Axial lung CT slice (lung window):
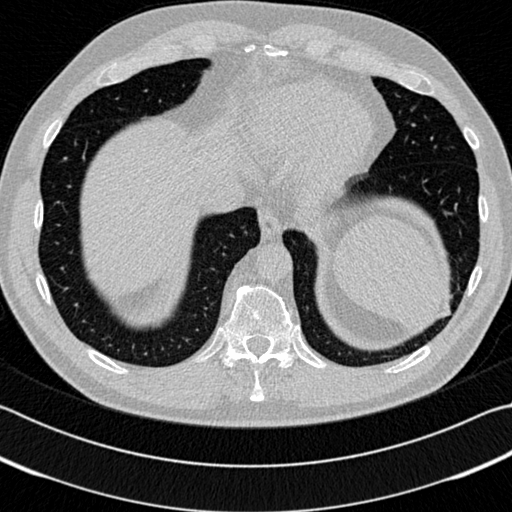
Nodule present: no